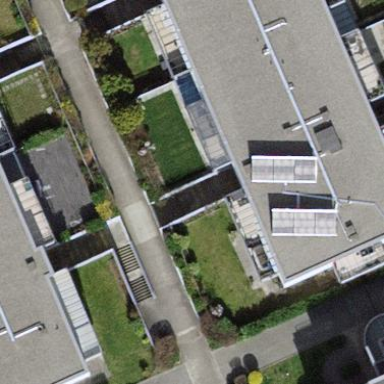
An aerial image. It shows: Garden enclosed by fence.